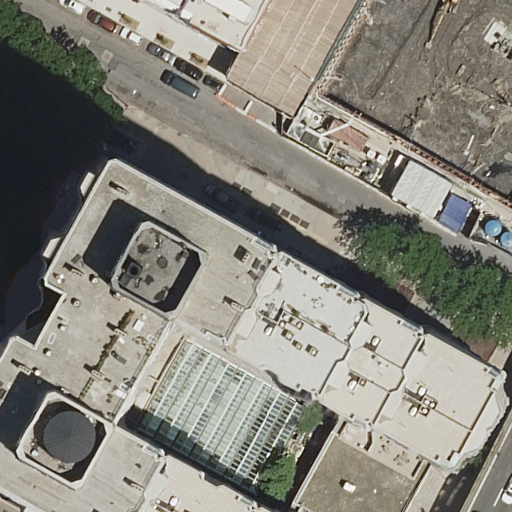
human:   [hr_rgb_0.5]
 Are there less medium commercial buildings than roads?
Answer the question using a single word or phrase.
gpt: yes

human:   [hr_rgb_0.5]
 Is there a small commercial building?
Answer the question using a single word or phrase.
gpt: no

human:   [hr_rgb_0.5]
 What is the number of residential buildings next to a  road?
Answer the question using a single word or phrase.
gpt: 2

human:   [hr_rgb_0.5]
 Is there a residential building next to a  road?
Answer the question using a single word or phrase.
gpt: yes

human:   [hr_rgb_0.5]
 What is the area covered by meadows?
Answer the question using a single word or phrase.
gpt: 0m2

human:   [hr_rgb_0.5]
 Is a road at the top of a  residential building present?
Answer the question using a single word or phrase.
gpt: yes

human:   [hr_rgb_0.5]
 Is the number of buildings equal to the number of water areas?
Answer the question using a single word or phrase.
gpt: no

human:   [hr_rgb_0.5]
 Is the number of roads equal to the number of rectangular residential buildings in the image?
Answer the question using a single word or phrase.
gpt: no

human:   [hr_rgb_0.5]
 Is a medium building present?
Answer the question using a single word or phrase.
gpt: yes

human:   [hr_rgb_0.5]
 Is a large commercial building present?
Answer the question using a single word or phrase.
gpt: no

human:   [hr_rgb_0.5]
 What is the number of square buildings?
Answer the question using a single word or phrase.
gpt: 0

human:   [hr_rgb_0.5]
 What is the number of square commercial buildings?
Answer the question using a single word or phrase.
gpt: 0

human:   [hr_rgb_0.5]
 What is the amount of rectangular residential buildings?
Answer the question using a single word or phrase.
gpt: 1

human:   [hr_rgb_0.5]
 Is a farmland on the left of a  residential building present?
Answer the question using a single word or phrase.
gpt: no

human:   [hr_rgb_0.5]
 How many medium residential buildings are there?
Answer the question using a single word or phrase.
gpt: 0

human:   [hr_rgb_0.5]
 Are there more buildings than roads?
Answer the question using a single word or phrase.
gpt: no

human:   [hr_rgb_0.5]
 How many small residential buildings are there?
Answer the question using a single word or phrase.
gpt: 0

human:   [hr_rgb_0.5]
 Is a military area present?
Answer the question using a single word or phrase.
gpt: no

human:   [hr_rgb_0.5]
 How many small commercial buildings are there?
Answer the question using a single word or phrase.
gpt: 0

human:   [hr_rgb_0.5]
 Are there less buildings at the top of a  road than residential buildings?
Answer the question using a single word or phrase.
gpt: no

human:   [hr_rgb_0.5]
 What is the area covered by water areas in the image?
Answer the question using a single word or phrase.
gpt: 0m2

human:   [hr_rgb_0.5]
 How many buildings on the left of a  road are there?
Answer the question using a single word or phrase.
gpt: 2

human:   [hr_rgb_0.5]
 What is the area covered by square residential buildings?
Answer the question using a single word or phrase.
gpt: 0m2

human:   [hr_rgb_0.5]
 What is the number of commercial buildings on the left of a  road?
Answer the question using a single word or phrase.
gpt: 0

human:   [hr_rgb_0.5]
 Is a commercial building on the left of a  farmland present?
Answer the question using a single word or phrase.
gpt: no

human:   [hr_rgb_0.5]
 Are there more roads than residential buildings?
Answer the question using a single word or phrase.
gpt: yes

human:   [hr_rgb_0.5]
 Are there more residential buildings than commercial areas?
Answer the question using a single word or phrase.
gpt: yes

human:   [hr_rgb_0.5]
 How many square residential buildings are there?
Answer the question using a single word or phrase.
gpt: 0

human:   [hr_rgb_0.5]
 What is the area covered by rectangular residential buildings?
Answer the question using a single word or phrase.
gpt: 698m2

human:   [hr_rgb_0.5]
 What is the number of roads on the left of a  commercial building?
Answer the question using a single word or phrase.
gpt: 0

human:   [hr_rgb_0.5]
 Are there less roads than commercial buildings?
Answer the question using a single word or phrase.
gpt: no

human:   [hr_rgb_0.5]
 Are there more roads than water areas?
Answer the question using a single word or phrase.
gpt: yes

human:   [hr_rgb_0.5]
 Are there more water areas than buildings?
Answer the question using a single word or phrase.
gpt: no

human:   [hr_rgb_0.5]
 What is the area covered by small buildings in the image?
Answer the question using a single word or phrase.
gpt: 0m2

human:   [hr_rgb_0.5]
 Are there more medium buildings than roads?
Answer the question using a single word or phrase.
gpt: no

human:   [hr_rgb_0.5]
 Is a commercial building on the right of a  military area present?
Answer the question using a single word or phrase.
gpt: no